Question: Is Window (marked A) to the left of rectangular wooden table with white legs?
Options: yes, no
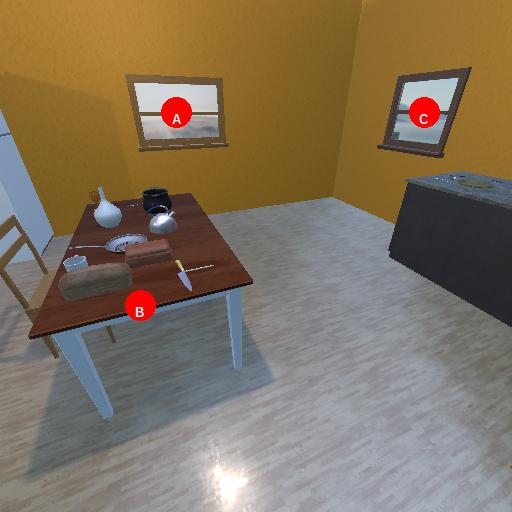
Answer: yes